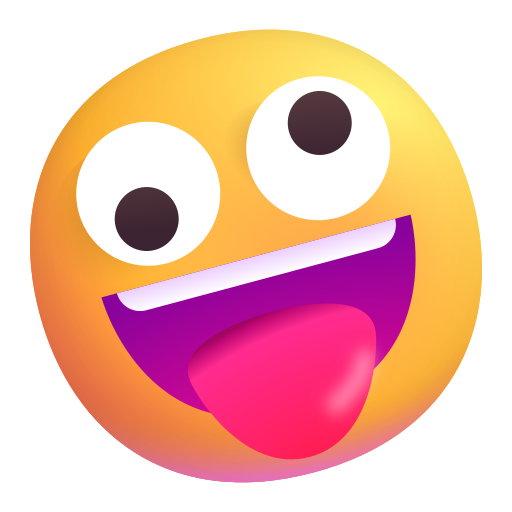
zany face color